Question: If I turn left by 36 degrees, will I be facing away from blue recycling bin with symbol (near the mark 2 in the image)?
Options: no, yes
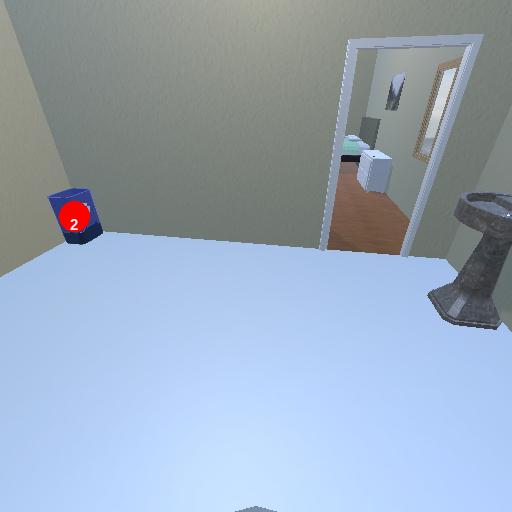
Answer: no